Question: I have this SQL
'''
select product_id, date_booked, sum(quantity) from booking_hotelcheck where client_id=1 and status='Complete'
group by product_id, date_booked
'''
and it returns :

and i try to convert it to django queryset:
'''
>>> HotelCheck.objects.filter(client=1,status='Complete').values('product','date_booked','quantity').aggregate(Sum('quantity'))
{}
>>>
'''
but it returns an empty set...
is my django queryset didn't convert my SQL?
can anyone can give me an idea on how can I convert my SQL to django queryset?
thanks in advance...
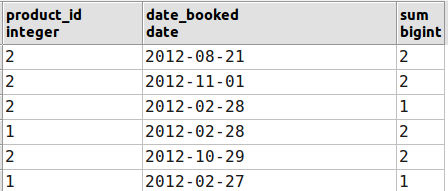
Answer: '''
HotelCheck.objects.filter(client=1, status='Complete').values('product','date_booked').annotate(Sum('quantity'))
'''